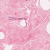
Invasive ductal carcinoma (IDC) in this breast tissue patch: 0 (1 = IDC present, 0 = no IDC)